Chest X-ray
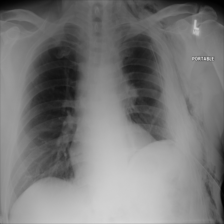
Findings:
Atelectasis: negative
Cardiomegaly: negative
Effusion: negative
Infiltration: negative
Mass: negative
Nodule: negative
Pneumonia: negative
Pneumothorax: negative
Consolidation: negative
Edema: negative
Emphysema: positive
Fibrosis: negative
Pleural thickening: negative
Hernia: negative